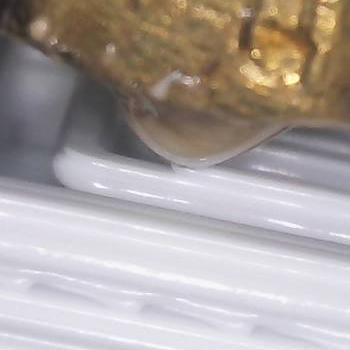
Flow rate: 94%